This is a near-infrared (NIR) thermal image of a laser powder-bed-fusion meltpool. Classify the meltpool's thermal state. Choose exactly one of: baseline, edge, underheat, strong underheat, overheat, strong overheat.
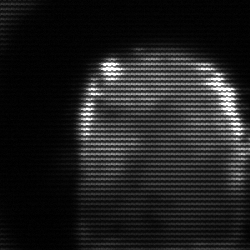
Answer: baseline